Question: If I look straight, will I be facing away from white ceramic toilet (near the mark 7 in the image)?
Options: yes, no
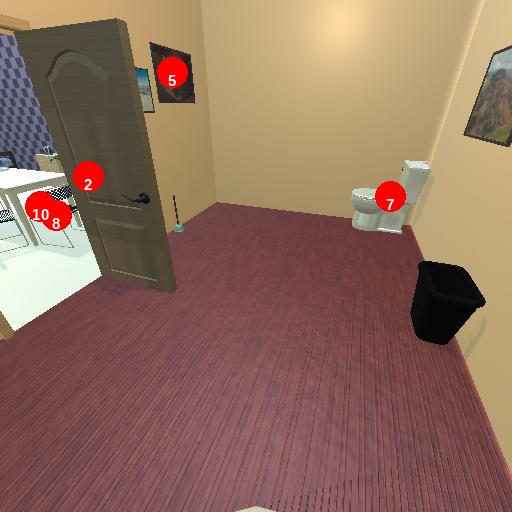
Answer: yes